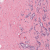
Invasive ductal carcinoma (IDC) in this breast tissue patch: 1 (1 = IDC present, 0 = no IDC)